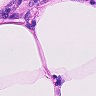
Metastatic tissue present: no